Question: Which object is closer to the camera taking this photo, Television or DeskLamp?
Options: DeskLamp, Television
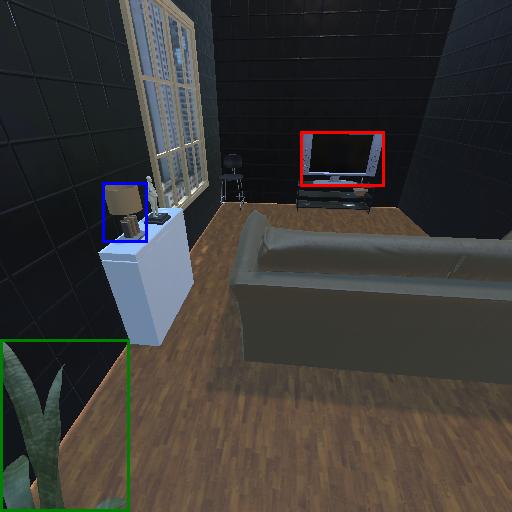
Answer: DeskLamp